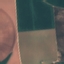
Label: AnnualCrop